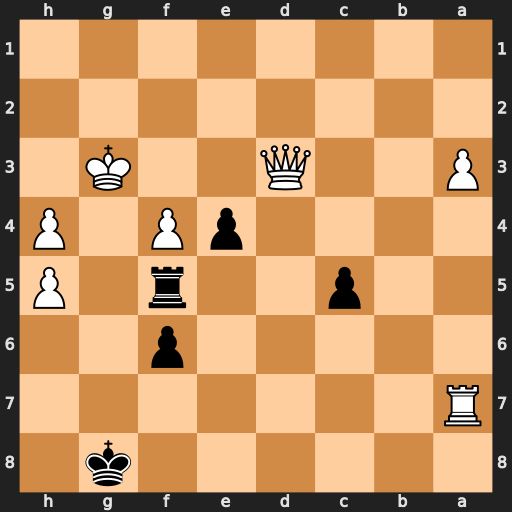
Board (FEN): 6k1/R7/5p2/2p2r1P/4pP1P/P2Q2K1/8/8
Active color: b
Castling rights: -
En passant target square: -
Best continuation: exd3 Kf2 c4